Question: I currently have a project built with Angular that I'm deploying to the Phonegap Build service to create iOS and Android distributions. Originally, I was using Angular's built in routing service. However, the need to nest multiple views facilitated my adoption of the <URL>.
The index.html is as follows:
'''
<html lang="en" ng-app="myApp">
<head>
<meta charset="utf-8" />
<meta name="format-detection" content="telephone=yes" />
<meta name="viewport" content="width=device-width, height=device-height, initial-scale=1.0, maximum-scale=1.0, target-densitydpi=medium-dpi, user-scalable=0" />
<!-- Styles -->
<link rel="stylesheet" type="text/css" href="css/bootstrap.css" />
<link rel="stylesheet" type="text/css" href="css/bootstrap-theme.css" />
<link rel="stylesheet" type="text/css" href="css/photo-slider.css" />
<link rel="stylesheet" type="text/css" href="css/spin.css" />
<title>App Title</title>
</head>
<body>
<div class="loader" id='ajax-loader'>
<div></div>
<div></div>
<div></div>
<div></div>
<div></div>
<div></div>
<div></div>
<div></div>
</div>
<!-- View Container for the Header -->
<div ui-view="header"></div>
<!-- View Container for the Content -->
<div ui-view="content"></div>
<!-- Angular Libraries -->
<script src="lib/angular.js"></script>
<script src="lib/angular-resource.js"></script>
<script src="lib/angular-route.js"></script>
<script src="lib/angular-touch.js"></script>
<!-- UI Router -->
<script src="lib/angular-ui-router.js"></script>
<!-- Bootstrap Angular Directives -->
<script src='js/ui-bootstrap-tpls-0.10.0.js'></script>
<!-- Peristence js -->
<script src="lib/persistence.js"></script>
<script src="lib/persistence.store.sql.js"></script>
<script src="lib/persistence.store.websql.js"></script>
<script src="lib/persistence.store.memory.js"></script>
<!-- imgcache & jquery -->
<script src='lib/jquery-2.1.0.min.js'></script>
<script src='lib/imgcache.js'></script>
<!-- Local Scripts -->
<script src="js/app.js"></script>
<script src="js/controllers.js"></script>
<script src="js/services.js"></script>
<!-- Phonegap Dependencies -->
<script type="text/javascript" src="phonegap.js"></script>
<script type="text/javascript" src="js/index.js"></script>
<script type="text/javascript">
app.initialize();
</script>
</body>
'''
And the code for the routing
'''
var myApp = angular.module('myApp',[
'ui.router',
'ngTouch',
'ui.bootstrap',
'Controllers',
'Services'
]);
myApp.config(function($stateProvider,$urlRouterProvider,$compileProvider){
//$compileProvider.aHrefSanitizationWhitelist(/^\s*(https?|ftp|mailto|file|tel):/);
$urlRouterProvider.otherwise('/login');
$stateProvider.
state('login',{
url:'/login',
views:{
'header@':{
templateUrl:'/views/login.header.html'
},
'content@':{
templateUrl:'/views/login.html',
controller: 'LoginController'
}
}
}).
state('tours',{
url:'/tours',
views:{
'header':{
templateUrl:'/views/tours.header.html',
controller: 'HeaderController'
},
'content':{
templateUrl:'/views/tours.html',
controller: 'ToursController'
}
}
}).
state('tour',{
url:'/tours/:tourId',
views:{
'header':{
templateUrl:'/views/header.html',
controller: 'HeaderController'
},
'content':{
templateUrl: '/views/tour.html',
controller: 'TourController'
}
}
}).
state('buildingTour',{
url:'/buildingTour/:tourId',
views:{
'header':{
templateUrl:'/views/header.html',
controller: 'HeaderController'
},
'content':{
templateUrl:'views/building_tour.html',
controller:'BuildingTourController'
}
}
}).
state('buildingTourNotes',{
url:'/buildingTour/:tourId/notes',
views:{
'header':{
templateUrl:'/views/header.html',
controller: 'HeaderController'
},
'content':{
templateUrl: 'views/notes.html',
controller: 'NotesController'
}
}
}).
state('buildingTourPhotos',{
url:'/buildingTour/:tourId/photos',
views:{
'header':{
templateUrl:'/views/header.html',
controller: 'HeaderController'
},
'content':{
templateUrl:'/views/photos.html',
controller:'PhotosController'
}
}
}).
state('buildingTourDocuments',{
url:'/buildingTour/:tourId/documents',
views:{
'header':{
templateUrl:'/views/header.html',
controller: 'HeaderController'
},
'content':{
templateUrl:'/views/documents.html',
controller:'DocumentsController'
}
}
}).
state('buildingTourFloorplans',{
url:'/buildingTour/:tourId/floorplans',
views:{
'header':{
templateUrl:'/views/header.html',
controller: 'HeaderController'
},
'content':{
templateUrl:'/views/floorplans.html',
controller:'FloorplansController'
}
}
}).
state('buildingTourRatings',{
url:'/buildingTour/:tourId/ratings',
views:{
'header':{
templateUrl:'/views/header.html',
controller: 'HeaderController'
},
'content':{
templateUrl:'/views/ratings.html',
controller:'RatingsController'
}
}
});
});
'''
However, using the Phonegap Build service produces iOS and Android distributions that are completely blank. Inspecting the html markup with Phonegap Build's debugger shows that the div's for the header and the content end up blank.
See the image below:

I've also looked into issues on the github repo for UI-Router and come up with <URL>. Though that seems like it only pertains to ui-sref elements as opposed to ui-view elements. Has anyone else run into this issue or one similar? Refactoring using traditional angular conditional logic to render different headers will be a pain seems to make the code less readable/sustainable. Thanks!
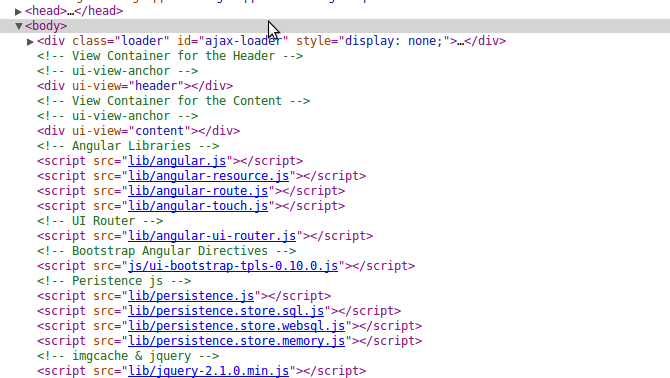
Answer: The problem is the initial slash in your template urls. Remove all initial slashes and you should be good to go.
the excerpt below from your code
'''
templateUrl:'/views/login.header.html'
'''
Should be changed to:
'''
templateUrl:'views/login.header.html'
'''
The initial slash makes the path relative to the root. When you are testing on the browser the 'index.html' is probably on 'http://localhost/index.html', so the request to '/views/login.header.html' resolves to 'http://localhost/views/login.headers.html' which is ok.
In the other hand, when you are testing on the app generated by phonegap, the 'index.html' is probably on 'file:///android_asset/www/index.html', so the request resolves to 'file:///views/login.headers.html' wich doesn't exist. If you remove the initial slash from the url the path becomes relative to where you are and the request will resolve to 'file:///android_asset/www/views/login.headers.html' and it should work.